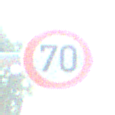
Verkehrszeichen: Geschwindigkeit70
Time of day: MorningAfternoon
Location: Outdoor (Suburban)
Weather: Clear
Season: NotSpecified
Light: Natural